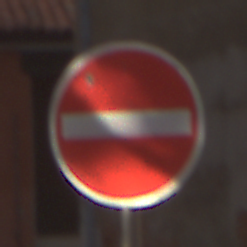
Verkehrszeichen: VerbotDerEinfahrt
Umgebung: Outdoor, Urban
Tageszeit: Midday
Wetter: Clear
Licht: Natural
Jahreszeit: NotSpecified
Kontrast: HighContrast